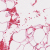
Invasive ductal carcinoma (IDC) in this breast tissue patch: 0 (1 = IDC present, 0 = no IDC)